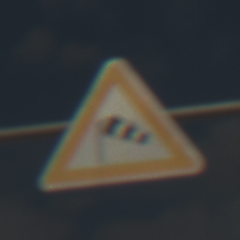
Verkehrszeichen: SeitenwindVonLinks
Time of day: MorningAfternoon
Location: Outdoor (Beach)
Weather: PartlyCloudy
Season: NotSpecified
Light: Natural